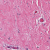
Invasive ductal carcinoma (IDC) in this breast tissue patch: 0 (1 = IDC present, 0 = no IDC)